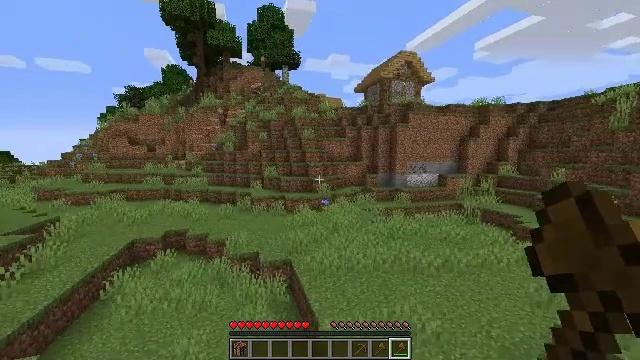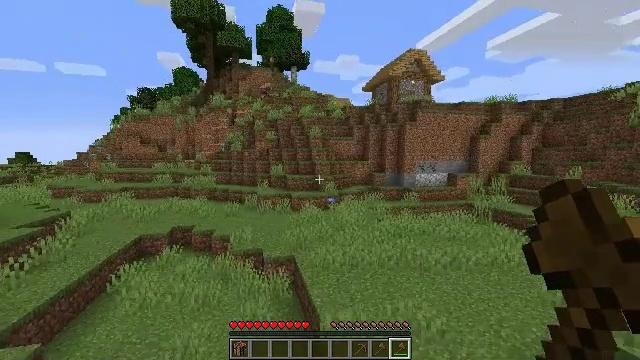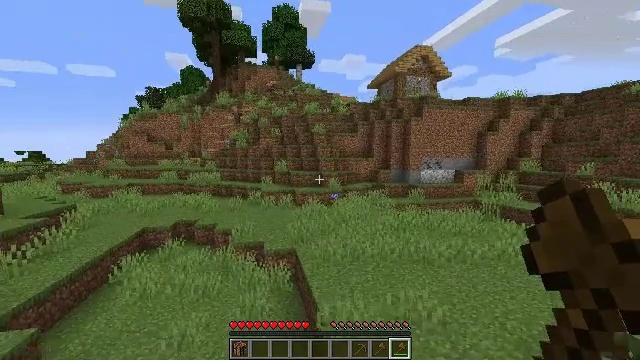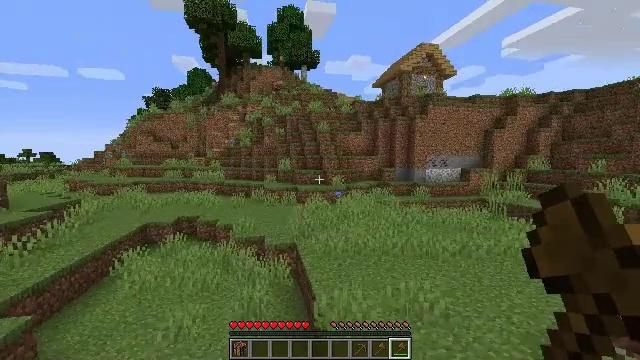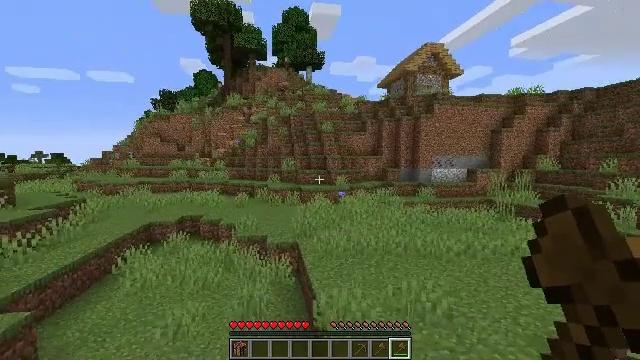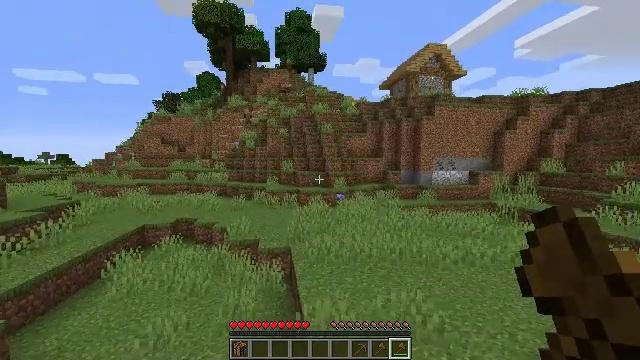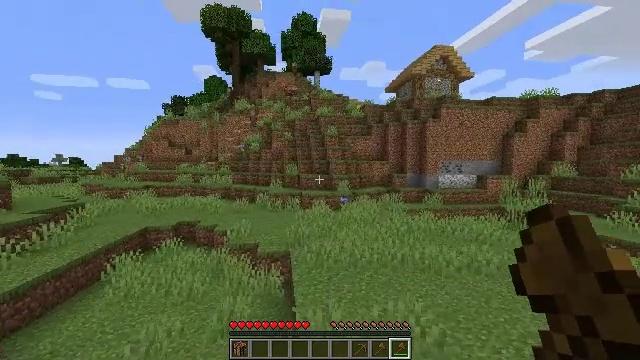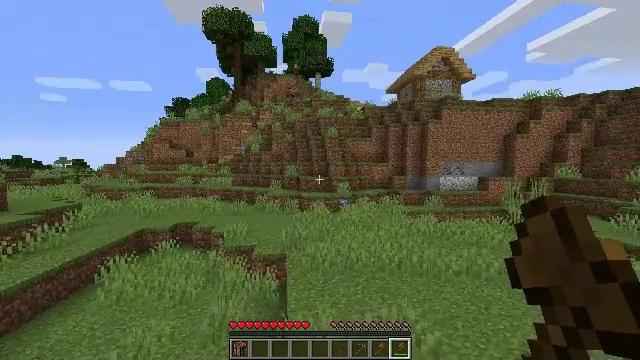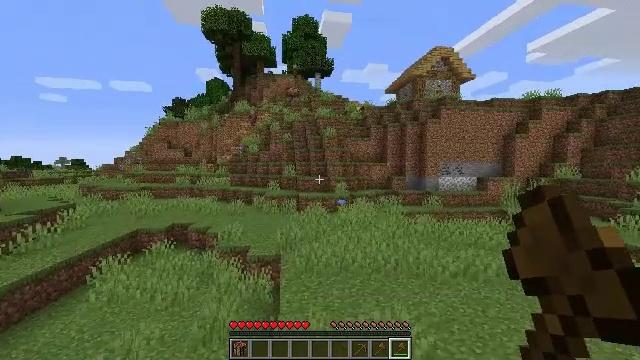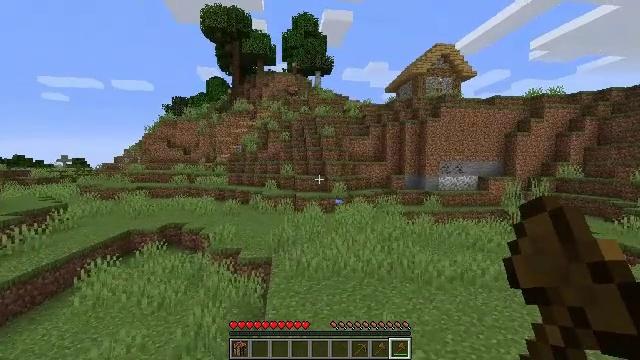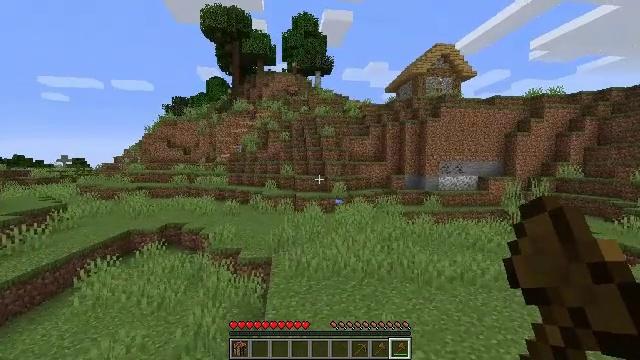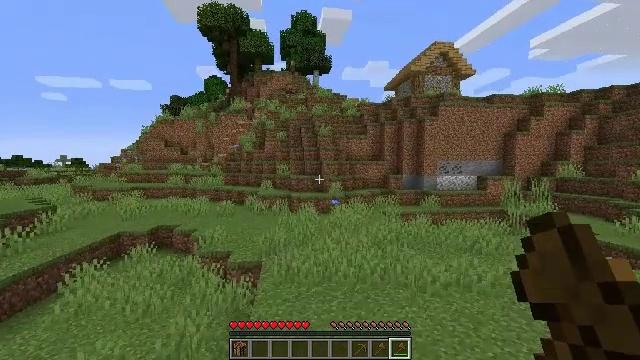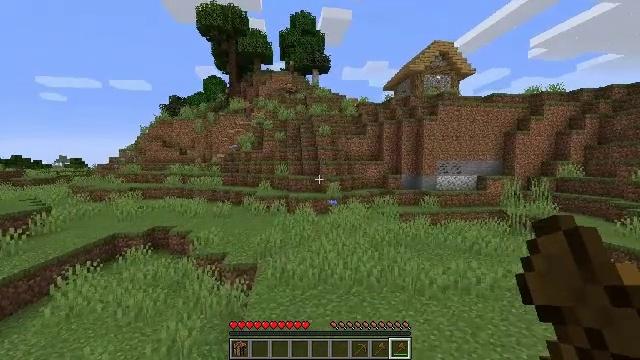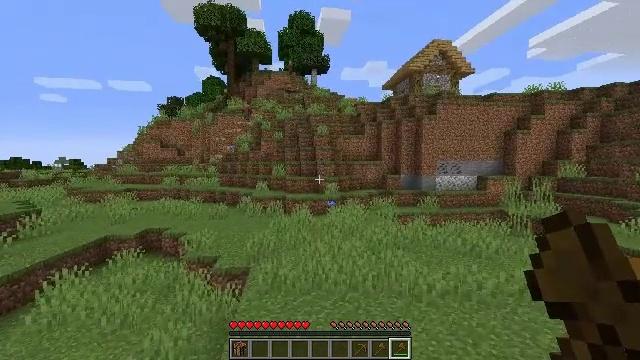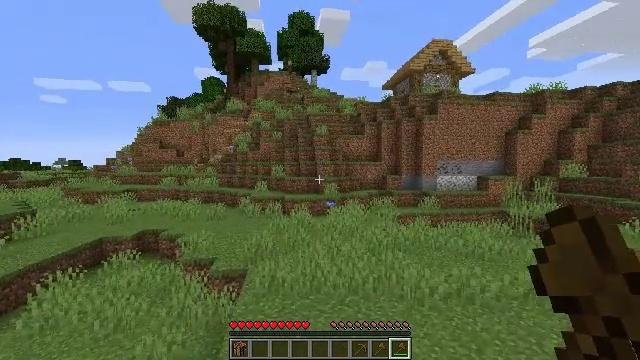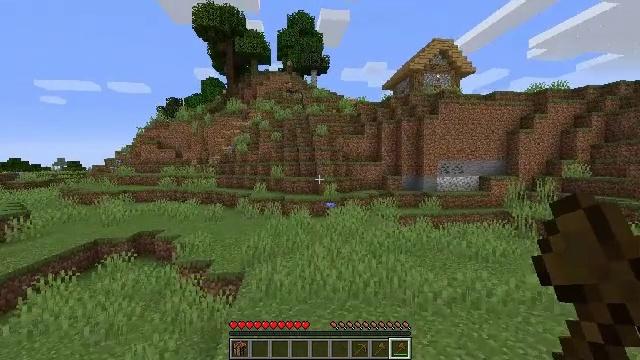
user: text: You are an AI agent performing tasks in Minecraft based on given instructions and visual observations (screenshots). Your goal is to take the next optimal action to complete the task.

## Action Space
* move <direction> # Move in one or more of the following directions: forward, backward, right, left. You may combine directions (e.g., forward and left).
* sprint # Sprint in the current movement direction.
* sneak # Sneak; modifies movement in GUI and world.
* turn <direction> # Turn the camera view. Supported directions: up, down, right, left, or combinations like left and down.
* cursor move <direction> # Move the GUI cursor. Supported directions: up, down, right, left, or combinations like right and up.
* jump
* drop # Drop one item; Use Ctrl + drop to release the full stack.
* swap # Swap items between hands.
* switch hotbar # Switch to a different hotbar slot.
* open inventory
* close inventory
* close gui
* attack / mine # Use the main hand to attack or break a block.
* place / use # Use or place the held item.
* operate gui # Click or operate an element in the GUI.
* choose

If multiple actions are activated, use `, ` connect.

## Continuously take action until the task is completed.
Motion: motion action
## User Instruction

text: Attack the grass path to restore it to dirt.
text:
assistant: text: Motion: move forward and move right, turn left
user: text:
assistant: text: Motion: move forward and move right, turn left
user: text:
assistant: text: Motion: move forward and move right, turn left
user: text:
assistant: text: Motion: move forward and move right, turn left
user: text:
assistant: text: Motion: move forward and move right
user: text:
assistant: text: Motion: move forward and move right, turn left
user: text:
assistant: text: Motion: move forward and move right
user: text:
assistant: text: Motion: move forward and move right
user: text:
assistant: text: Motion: move forward and move right
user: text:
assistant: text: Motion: move forward and move right
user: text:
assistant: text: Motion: move forward and move right
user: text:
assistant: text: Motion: move forward and move right
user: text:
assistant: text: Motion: move forward
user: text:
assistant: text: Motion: move forward
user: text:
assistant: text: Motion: move forward
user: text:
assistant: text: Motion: move forward
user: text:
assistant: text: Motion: move forward
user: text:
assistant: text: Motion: move forward
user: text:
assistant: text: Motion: move forward
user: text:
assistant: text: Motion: move forward
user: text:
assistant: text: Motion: move forward
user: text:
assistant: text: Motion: move forward
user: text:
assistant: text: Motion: move forward
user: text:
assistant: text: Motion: move forward
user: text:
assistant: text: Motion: move forward
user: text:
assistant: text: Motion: move forward
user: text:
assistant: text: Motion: move forward
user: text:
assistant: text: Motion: move forward
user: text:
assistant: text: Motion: move forward
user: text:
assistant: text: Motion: move forward